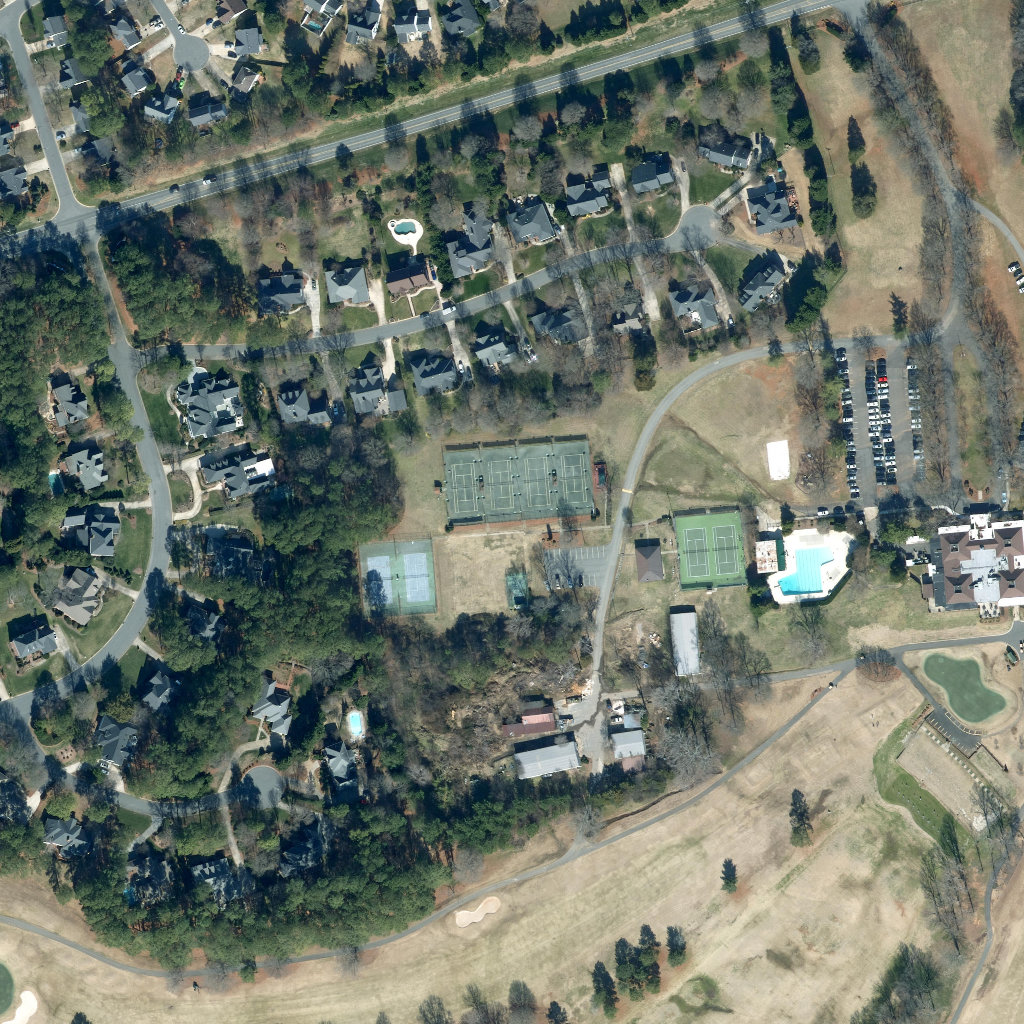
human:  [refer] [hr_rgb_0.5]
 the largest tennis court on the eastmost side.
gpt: <box>[[65, 49, 72, 57, 0]]</box>

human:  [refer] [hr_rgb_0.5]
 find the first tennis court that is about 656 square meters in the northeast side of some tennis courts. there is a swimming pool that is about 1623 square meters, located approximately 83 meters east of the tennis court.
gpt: <box>[[54, 42, 57, 50, 0]]</box>